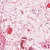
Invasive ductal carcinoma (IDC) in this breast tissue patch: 0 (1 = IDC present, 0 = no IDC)